Interaction volume radius: 5 \u00c5
Interaction volume height: 25 \u00c5
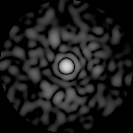
Disorder parameter: 0.8164